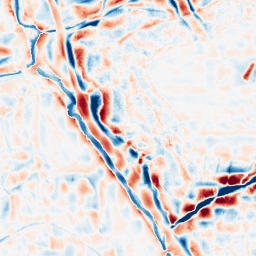
Category: wavelet
Decomposition family: wavelet_dwt
Decomposition parameters: wavelet: coif2
level: 4
Upsampling method: bspline
Upsampling parameters: scale: 8
Upsampling scale: 8